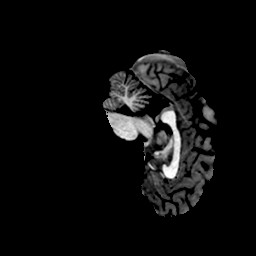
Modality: T1w
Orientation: sagittal
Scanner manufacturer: ge
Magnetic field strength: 3 T
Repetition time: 0.00766 s
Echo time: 0.003476 s